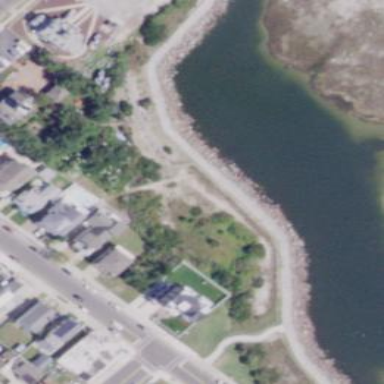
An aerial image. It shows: Seawall made of concrete.